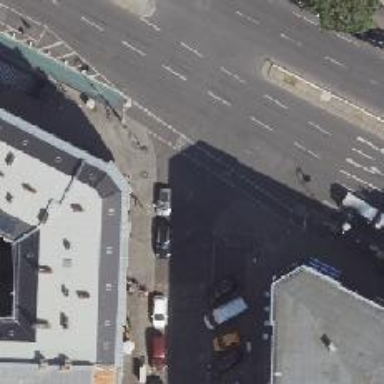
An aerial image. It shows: Unmarked crossing on asphalt footway.